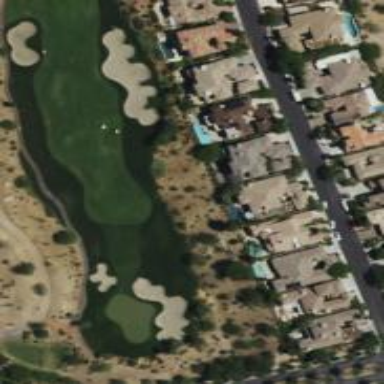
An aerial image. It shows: Area with grass used as rough in golf course.